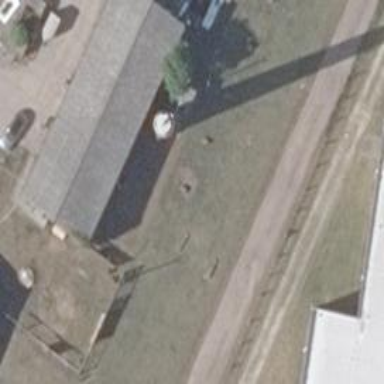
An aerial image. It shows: Gabled grey roof on farm auxiliary building. The roof is oriented along the length of the structure.